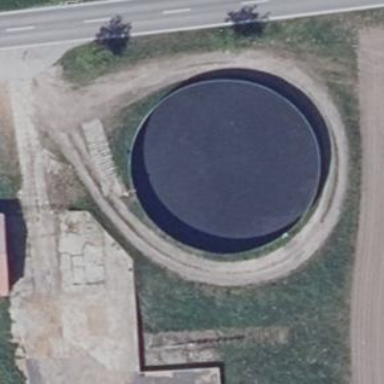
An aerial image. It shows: Building that serves as silo.